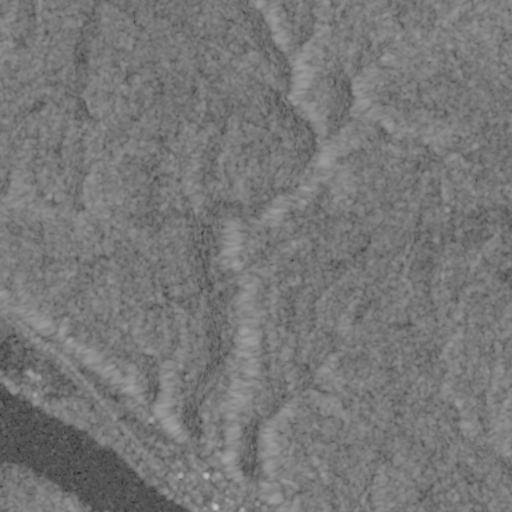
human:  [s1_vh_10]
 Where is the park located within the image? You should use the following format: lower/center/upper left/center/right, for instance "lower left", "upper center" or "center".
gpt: The park is located in the center right of the image.
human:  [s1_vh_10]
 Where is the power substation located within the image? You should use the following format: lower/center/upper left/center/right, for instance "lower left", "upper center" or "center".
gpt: The power substation is located in the lower left of the image.
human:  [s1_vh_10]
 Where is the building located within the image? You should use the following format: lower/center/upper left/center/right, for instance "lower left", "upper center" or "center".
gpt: The building is located in the lower center of the image.
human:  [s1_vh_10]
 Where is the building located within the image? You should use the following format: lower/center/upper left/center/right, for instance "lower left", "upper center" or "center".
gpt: The building is located in the lower left of the image.
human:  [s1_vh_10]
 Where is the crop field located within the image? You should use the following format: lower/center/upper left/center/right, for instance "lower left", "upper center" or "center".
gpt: There is no crop field in the image.

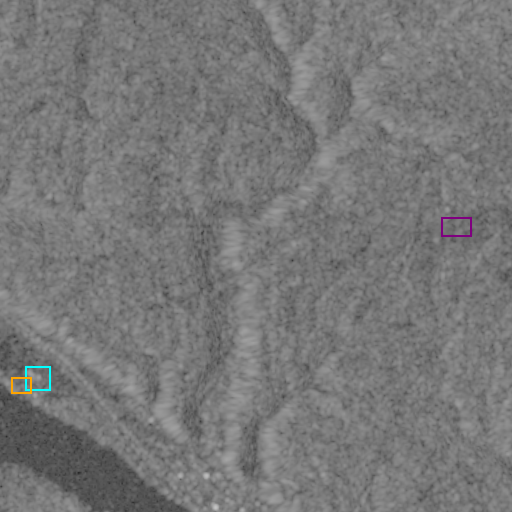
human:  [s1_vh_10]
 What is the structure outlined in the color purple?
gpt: The structure outlined in purple is a park.
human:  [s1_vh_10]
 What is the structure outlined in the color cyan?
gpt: The structure outlined in cyan is a power substation.
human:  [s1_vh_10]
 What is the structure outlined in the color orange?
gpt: The structure outlined in orange is a building.
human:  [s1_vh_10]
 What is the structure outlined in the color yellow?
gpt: There is no yellow outline.